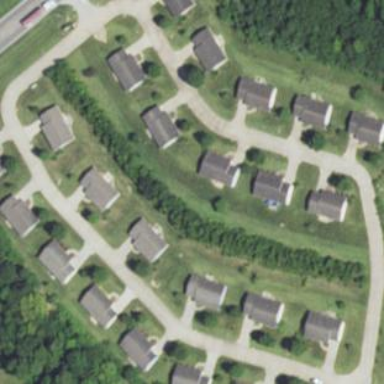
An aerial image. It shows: Residential road.